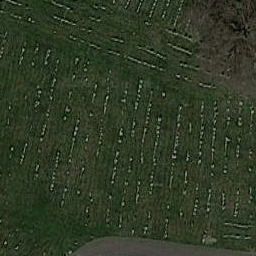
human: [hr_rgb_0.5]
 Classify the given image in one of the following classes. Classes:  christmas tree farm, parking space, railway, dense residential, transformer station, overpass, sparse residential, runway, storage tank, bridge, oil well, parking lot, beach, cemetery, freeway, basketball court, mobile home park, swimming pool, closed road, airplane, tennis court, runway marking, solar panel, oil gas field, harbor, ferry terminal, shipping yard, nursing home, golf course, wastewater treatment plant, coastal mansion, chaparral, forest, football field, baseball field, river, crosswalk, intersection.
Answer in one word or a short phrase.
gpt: cemetery